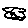
Label: cloud